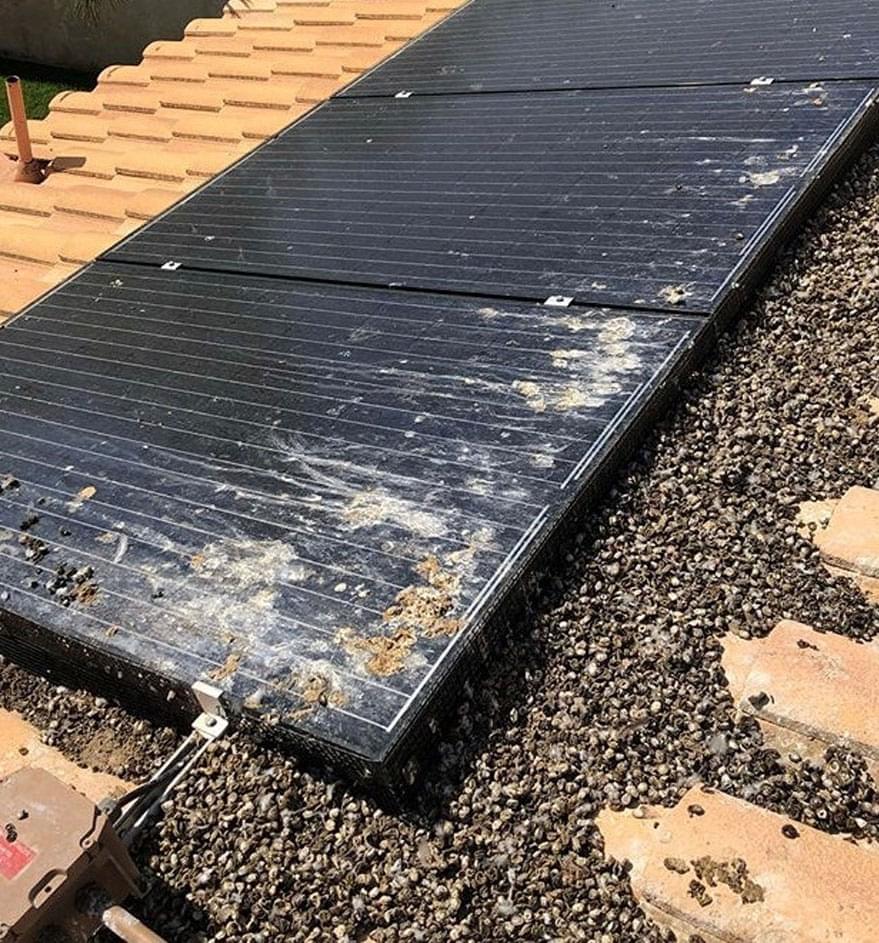
Label: Bird-drop